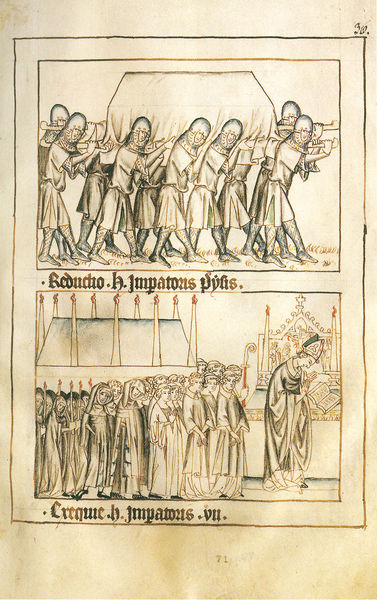
Titel: Trierer Bildhandschrift/Bilderchronik von Kaiser Heinrich VII. und Kurfürst Balduin von Luxemburg 1308-1313/ Kaiser Heinrichs Romfahrt
Schlagwörter: feuer, frauen, menschen, frau, zeichnung, bibel, rahmen, tragen, trauer, kirche, geistlicher, gotik, magd, schrift, papier, zwei, bischof, gefolge, kaiser, papst, soldaten, weib, weiber, kopftuch, flamme, flammen, seite, orden, ritter, altar, buchdruck, helme, beerdigung, begräbnis, sarg, gotisch, mittelalter, krieger, kopftücher, messe, heiliger, mitra, träger, fackel, gläubige, mägde, latein, fackeln, nonnen, buchmalerei, illustrationen, ordensfrauen, trauerfeier, trauerzug, paginierung, riter, ordensfrau, geislicher, beeridng, strichrahmen, ordenssschwester, ordensschwestern, geislticher, leichenumzug